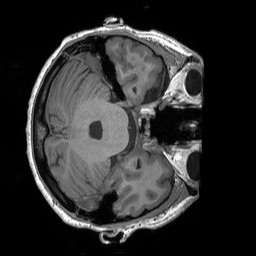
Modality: T1w
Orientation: axial
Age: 33
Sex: male
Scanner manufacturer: siemens
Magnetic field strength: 3 T
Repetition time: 1.9 s
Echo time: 0.00243 s